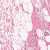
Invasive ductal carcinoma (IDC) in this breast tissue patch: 0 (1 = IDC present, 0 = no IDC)